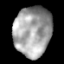
Tissue: lung
Cell type: Epithelial cells
Senescence score: 0.1638
Nuclear area (px): 1833
Mean DAPI intensity: 162.626